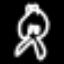
Label: frog